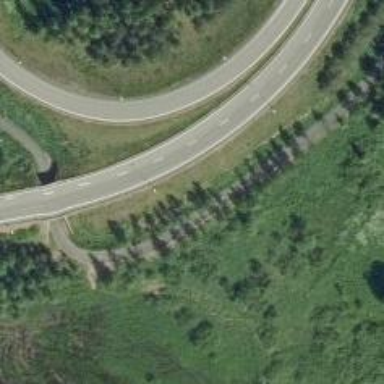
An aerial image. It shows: Motorway link with asphalt surface and embankment.